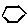
Label: hexagon